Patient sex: F
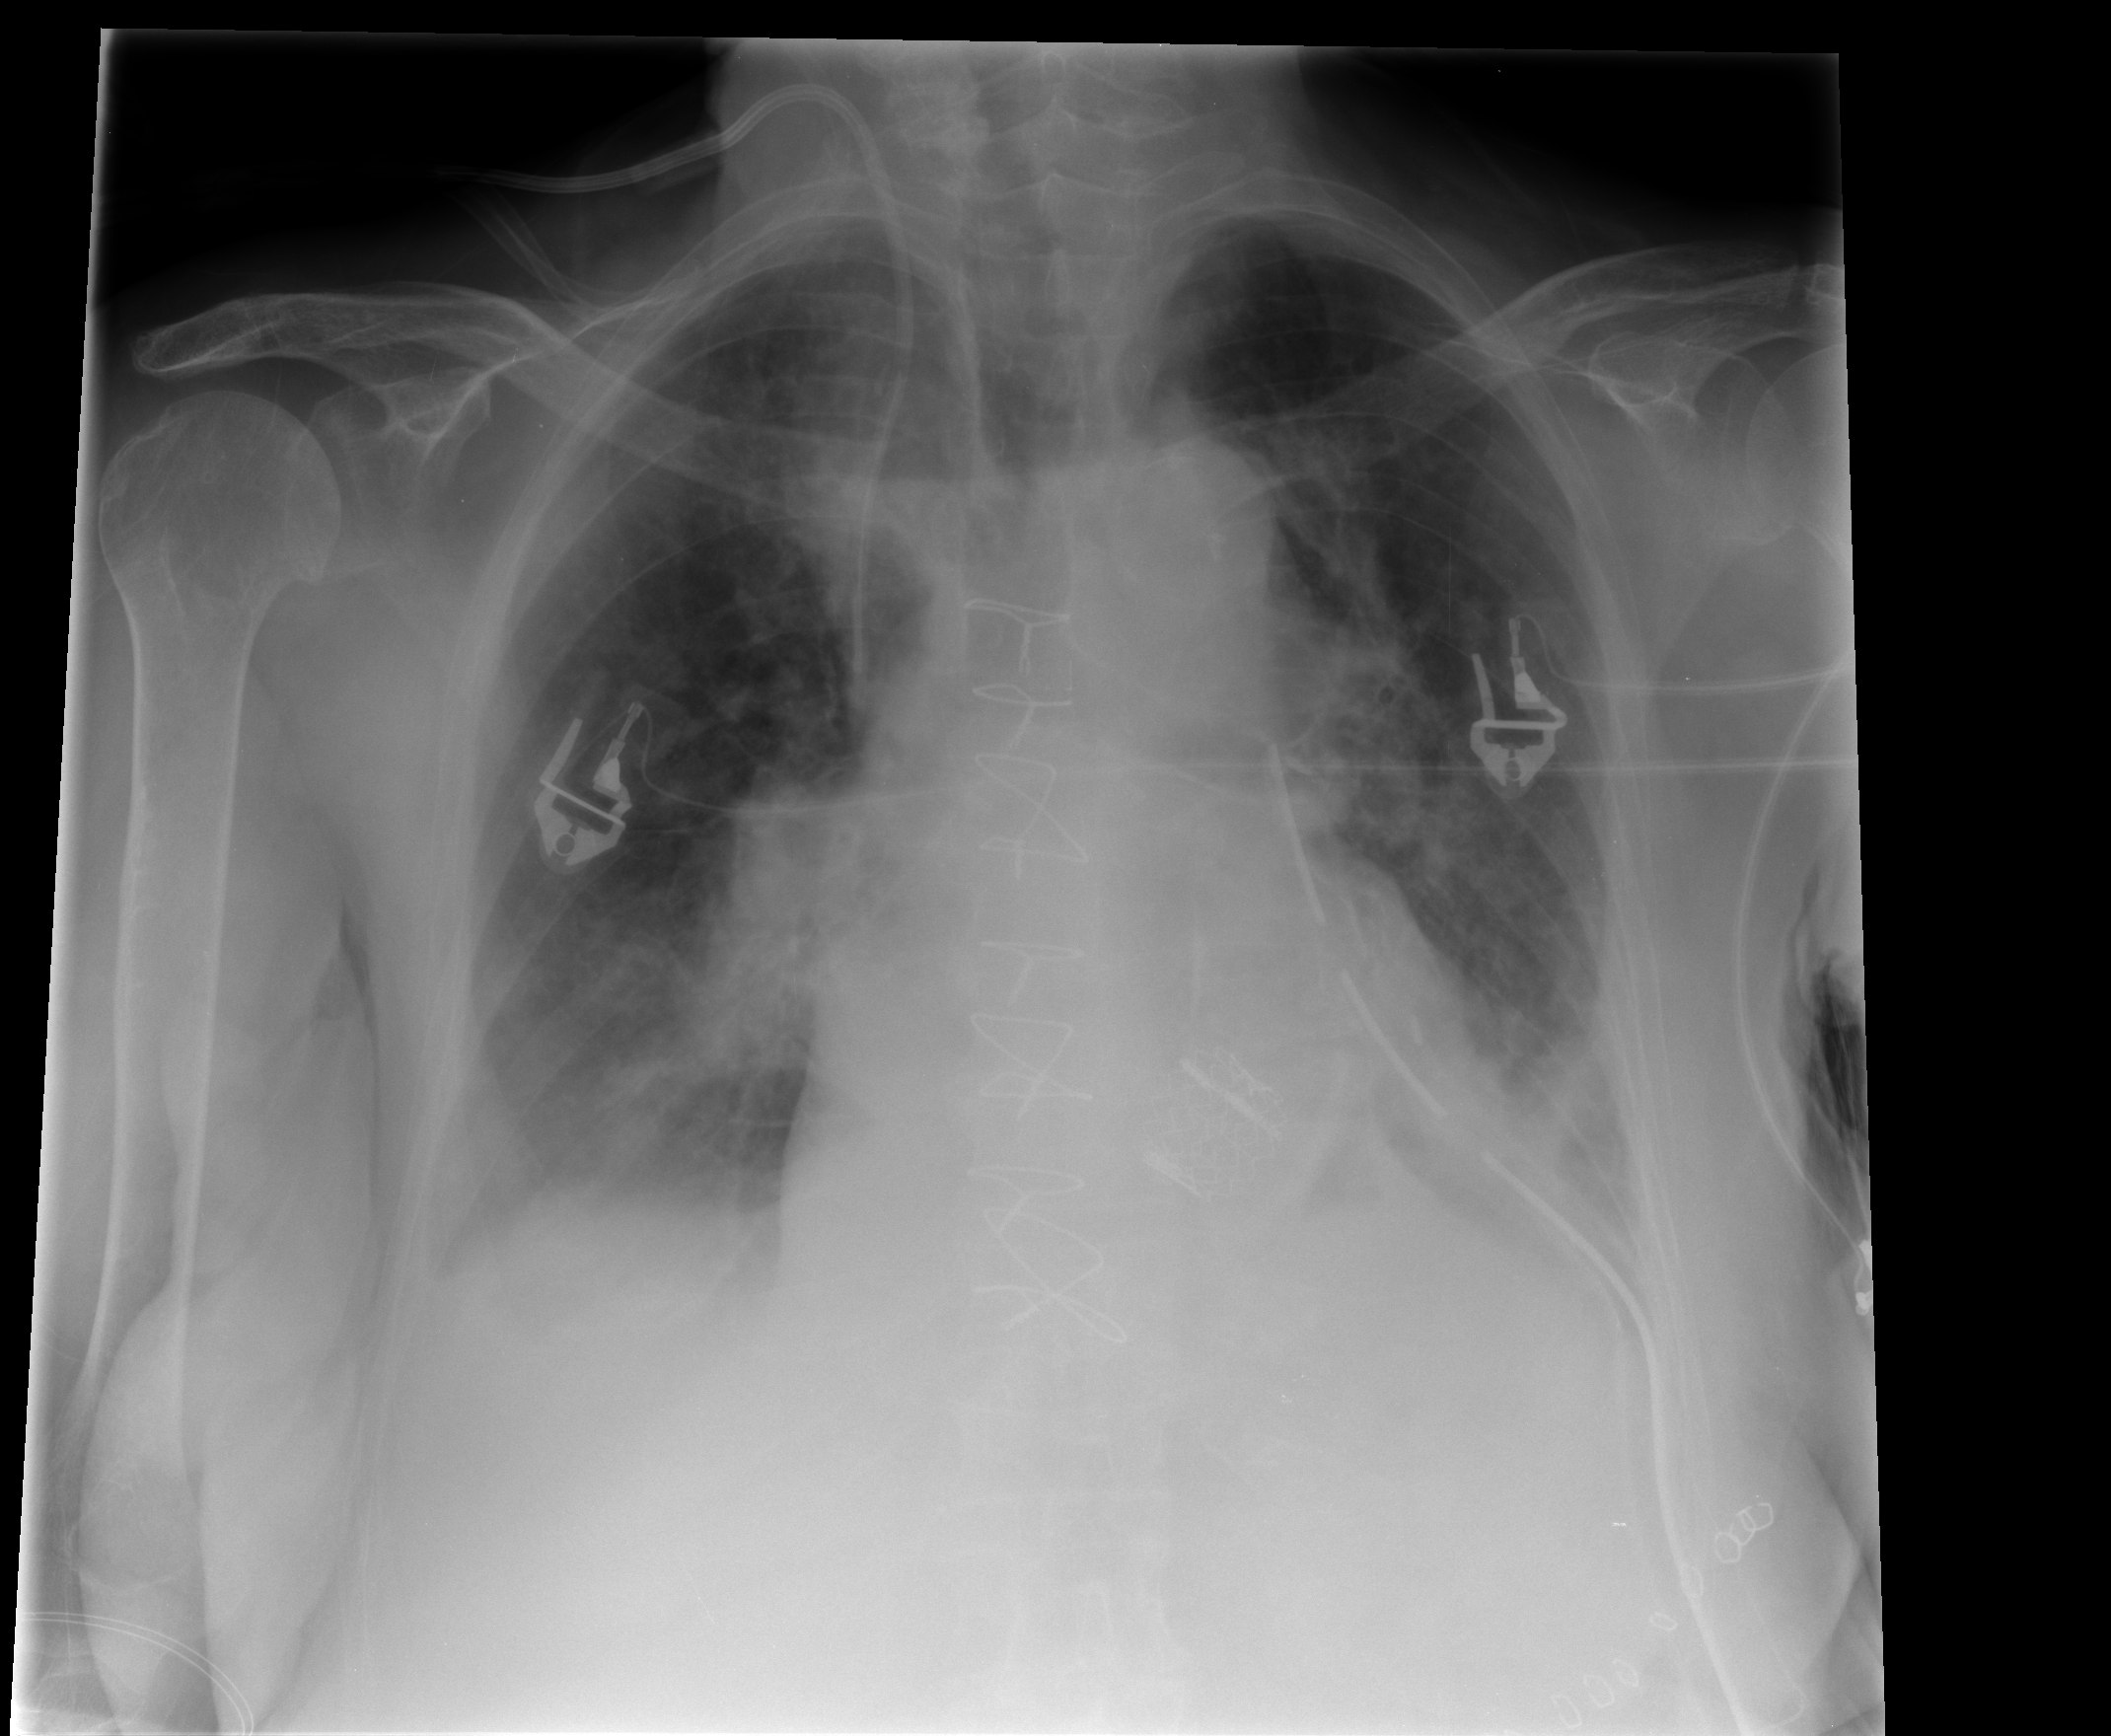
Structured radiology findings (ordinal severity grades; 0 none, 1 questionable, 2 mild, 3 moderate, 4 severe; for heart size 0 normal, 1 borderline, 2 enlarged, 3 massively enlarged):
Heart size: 2
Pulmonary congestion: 2
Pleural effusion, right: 2
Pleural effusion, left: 1
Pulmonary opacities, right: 1
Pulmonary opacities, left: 1
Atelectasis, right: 2
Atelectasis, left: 2